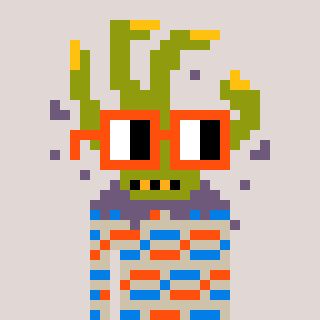
a pixel art character with square orange glasses, a zombie-hand-shaped head and a bege-colored body on a warm background